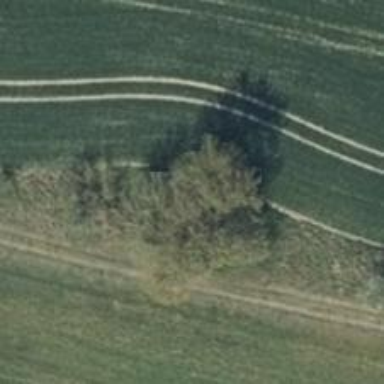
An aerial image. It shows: Deciduous tree with broadleaved leaves.